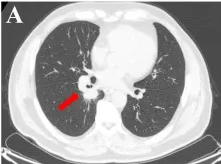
Chest radiological and pathological findings of the 7th station lymph nodes. CT scan images of the primary tumor (red arrow).
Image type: radiology (ct)